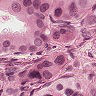
Metastatic tissue present: yes